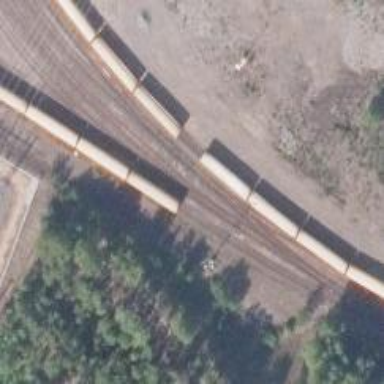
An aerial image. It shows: Rail spur service.